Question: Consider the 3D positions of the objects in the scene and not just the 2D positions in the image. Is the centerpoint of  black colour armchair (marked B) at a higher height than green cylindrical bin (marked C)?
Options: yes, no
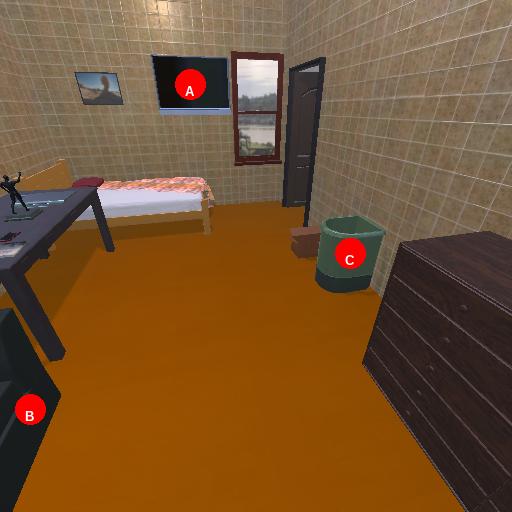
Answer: yes